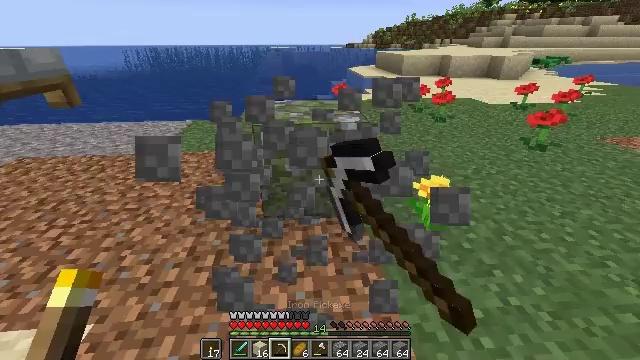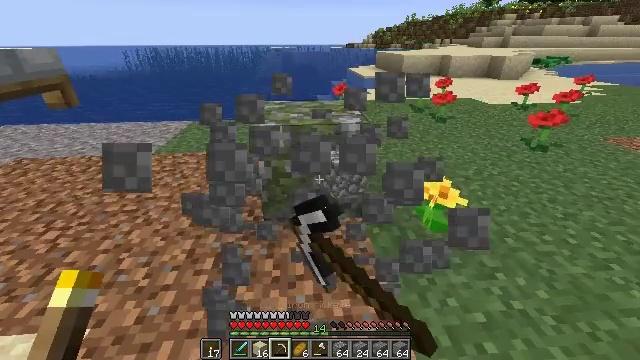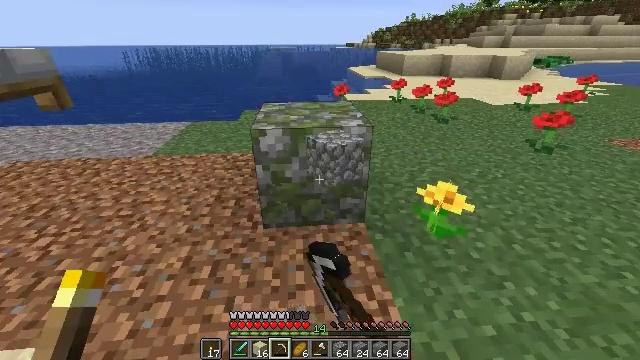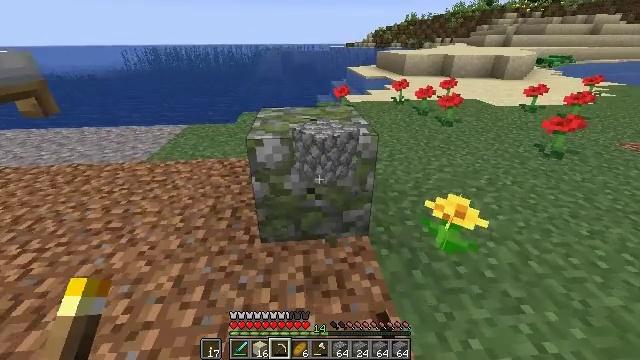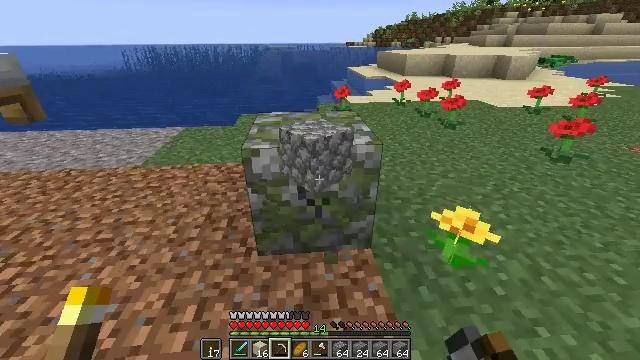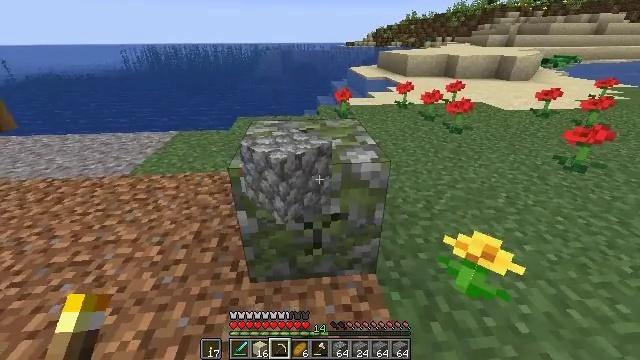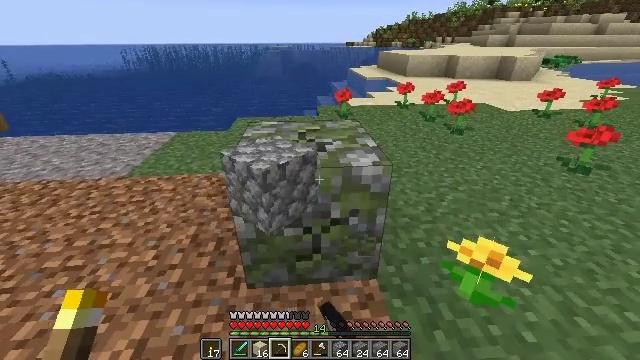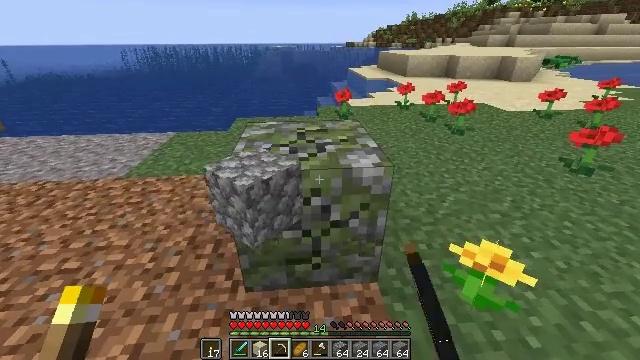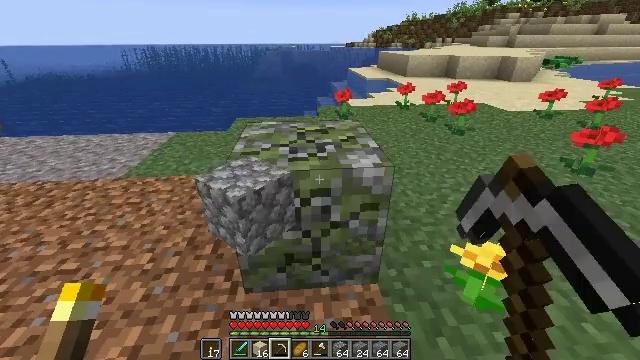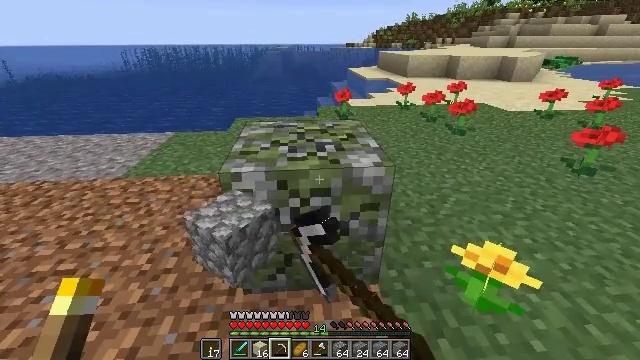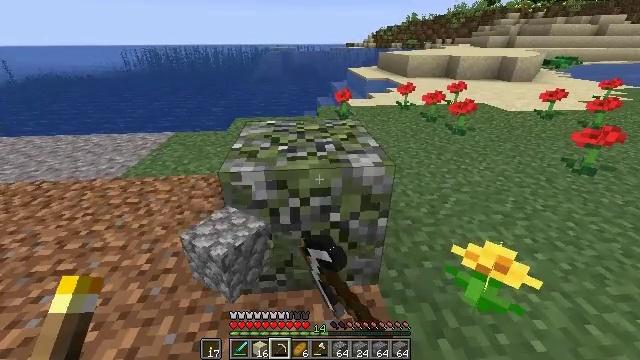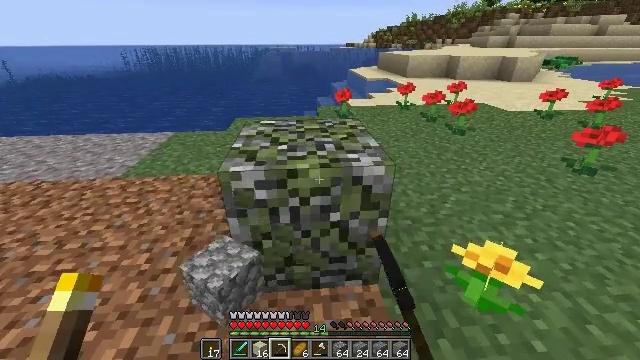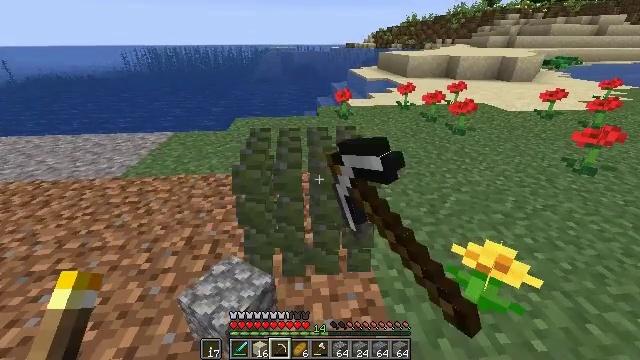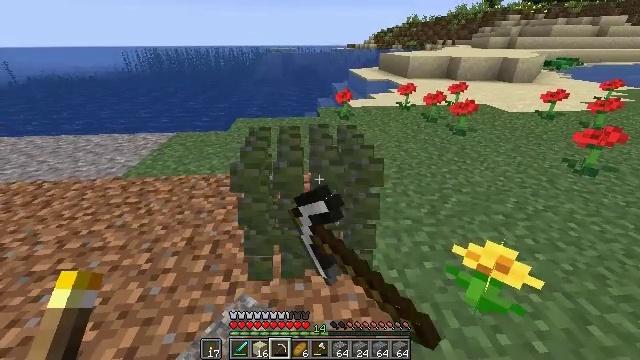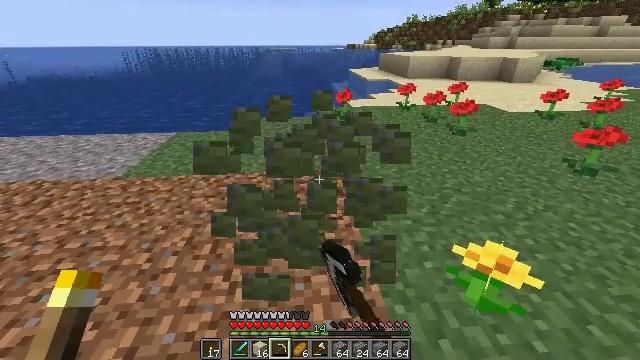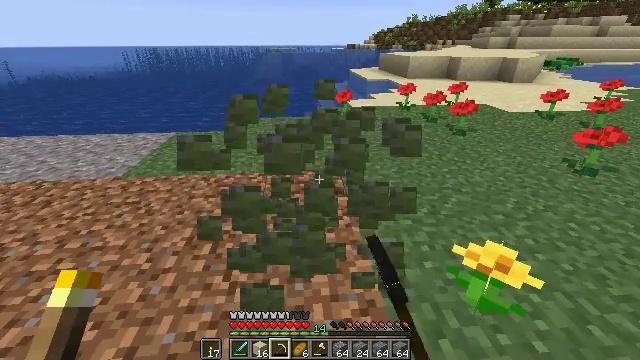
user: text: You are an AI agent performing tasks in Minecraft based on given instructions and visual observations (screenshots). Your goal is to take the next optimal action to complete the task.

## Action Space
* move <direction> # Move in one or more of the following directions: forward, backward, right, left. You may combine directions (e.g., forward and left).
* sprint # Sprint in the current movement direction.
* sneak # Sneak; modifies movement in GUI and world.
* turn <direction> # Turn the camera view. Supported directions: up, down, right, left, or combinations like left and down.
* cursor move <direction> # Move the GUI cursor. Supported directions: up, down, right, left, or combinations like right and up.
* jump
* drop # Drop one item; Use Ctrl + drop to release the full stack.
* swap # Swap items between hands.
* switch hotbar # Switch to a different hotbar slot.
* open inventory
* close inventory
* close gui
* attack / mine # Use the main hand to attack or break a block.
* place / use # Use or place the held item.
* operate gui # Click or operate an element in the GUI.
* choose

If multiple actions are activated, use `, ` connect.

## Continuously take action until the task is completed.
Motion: motion action
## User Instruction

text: Harvest mossy cobblestone for building.
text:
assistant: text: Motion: move forward, attack / mine
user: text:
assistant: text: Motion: move forward, attack / mine
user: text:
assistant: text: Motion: move forward, attack / mine
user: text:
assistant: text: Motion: move forward, attack / mine
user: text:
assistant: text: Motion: attack / mine
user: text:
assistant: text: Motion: attack / mine
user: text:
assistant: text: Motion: attack / mine
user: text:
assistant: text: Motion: attack / mine
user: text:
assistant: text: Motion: attack / mine
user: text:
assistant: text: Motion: attack / mine
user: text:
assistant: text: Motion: attack / mine
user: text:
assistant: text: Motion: attack / mine
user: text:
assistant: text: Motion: attack / mine
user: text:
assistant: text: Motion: attack / mine
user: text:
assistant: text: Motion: attack / mine
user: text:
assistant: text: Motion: move forward, attack / mine
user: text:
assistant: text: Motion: attack / mine